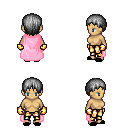
a pixel art fantasy rpg character, female body template, human, tanned skin, pink cape, gold greaves, gray plain hairstyle, gold gloves, black slippers, four views (front, back, left, right), 2x2 character sprite sheet, small pixel art, hard edges, no anti-aliasing